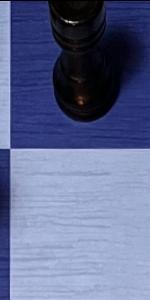
Label: Empty